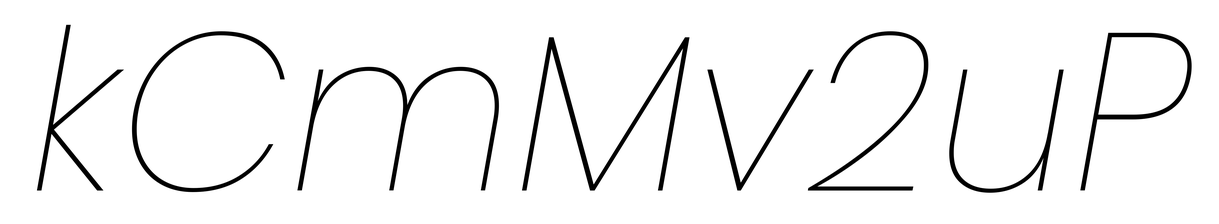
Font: Poppins-ThinItalic